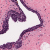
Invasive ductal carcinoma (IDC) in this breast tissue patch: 0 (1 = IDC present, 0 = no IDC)